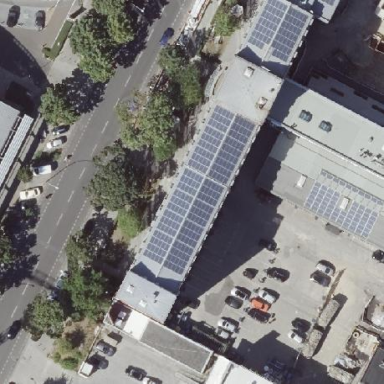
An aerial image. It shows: Small solar photovoltaic panel generator installed on roof.